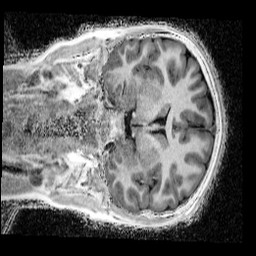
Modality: UNIT1_denoised
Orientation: coronal
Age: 12
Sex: male
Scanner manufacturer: siemens
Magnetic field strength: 3 T
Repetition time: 4 s
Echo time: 0.00299 s